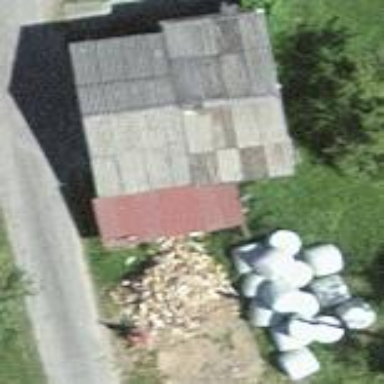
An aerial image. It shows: Barn.